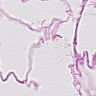
Metastatic tissue present: no